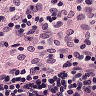
Metastatic tissue present: no